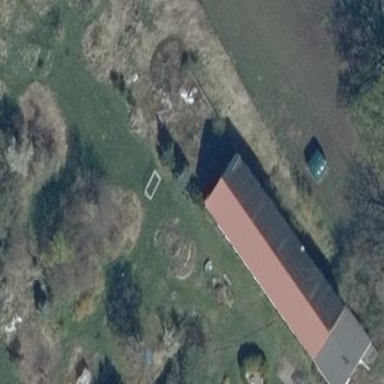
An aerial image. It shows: Simple house.